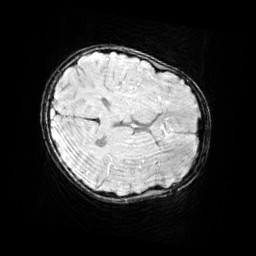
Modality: SWI
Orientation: axial
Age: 10
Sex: female
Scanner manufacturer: siemens
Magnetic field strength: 3 T
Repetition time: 0.027 s
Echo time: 0.02 s